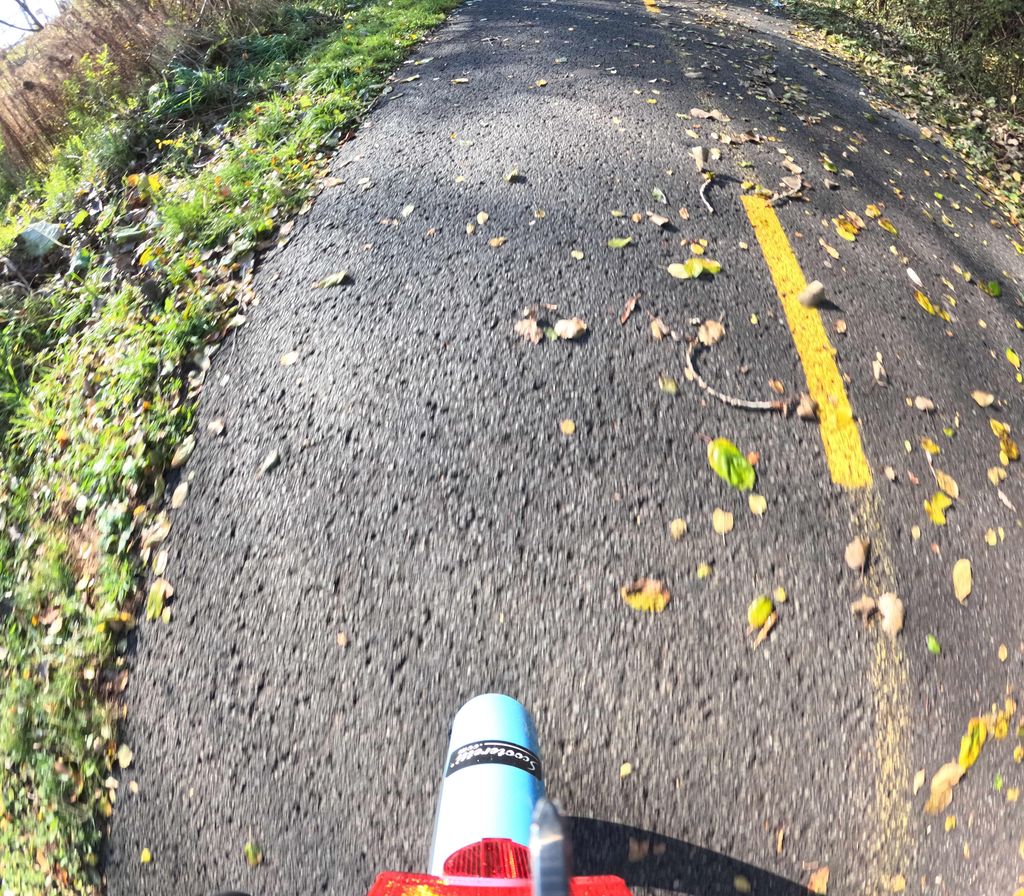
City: ottawa-gatineau